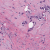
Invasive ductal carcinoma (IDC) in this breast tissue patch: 1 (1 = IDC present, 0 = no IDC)